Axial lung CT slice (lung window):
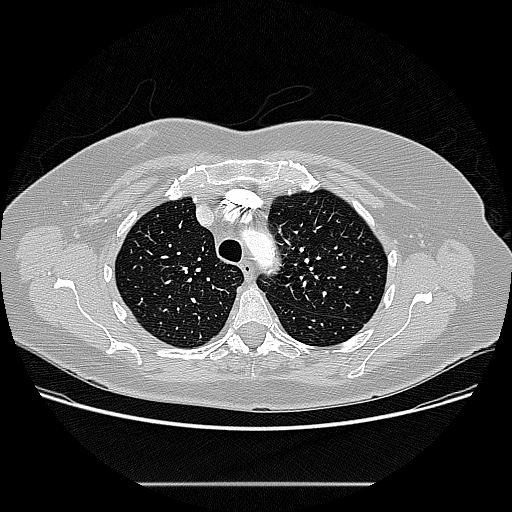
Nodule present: no